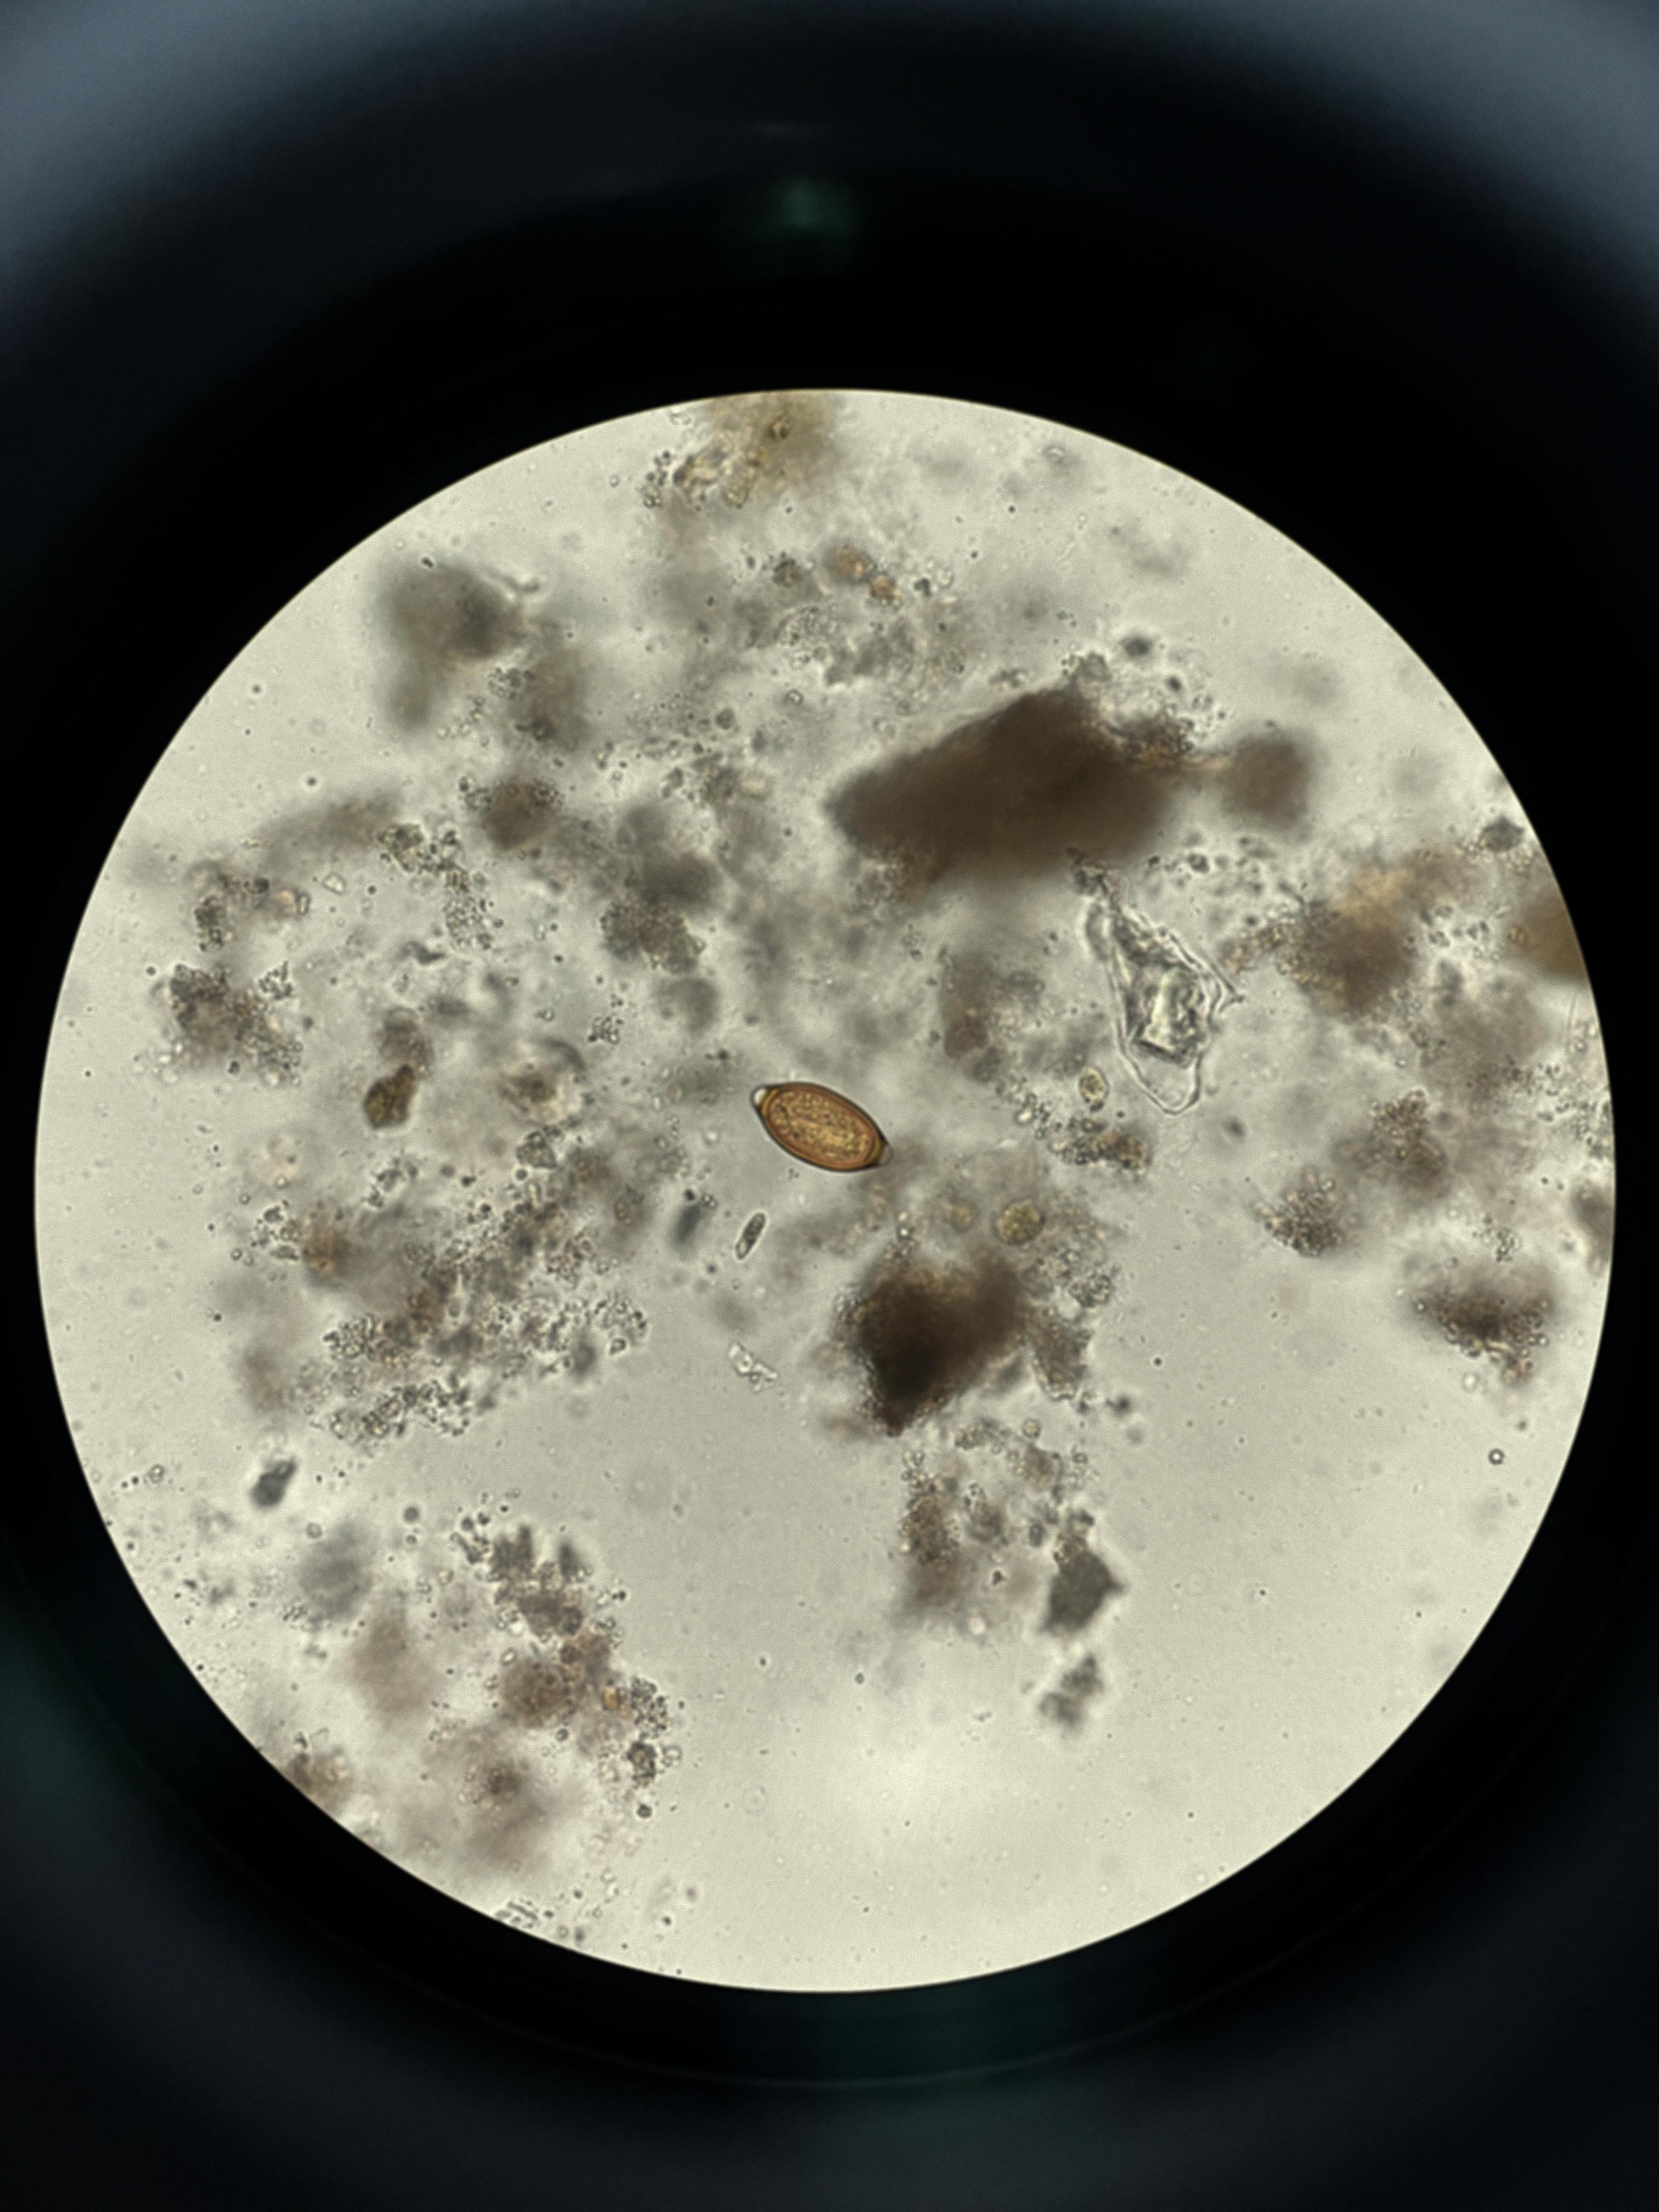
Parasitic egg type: Trichuris trichiura